高一 · 计数
（2021$\cdot$郑州一模）某调查机构对全国互联网行业进行调查统计，得到整个互联网行业从业者年龄分布饼状图, 90 后从事互联网行业岗位分布条形图, 则下列结论错误的是（）

注: 90 后指 1990 年及以后出生, 80 后指 1980 - 1989 年之间出生, 80 前指 1979 年及以前出生.
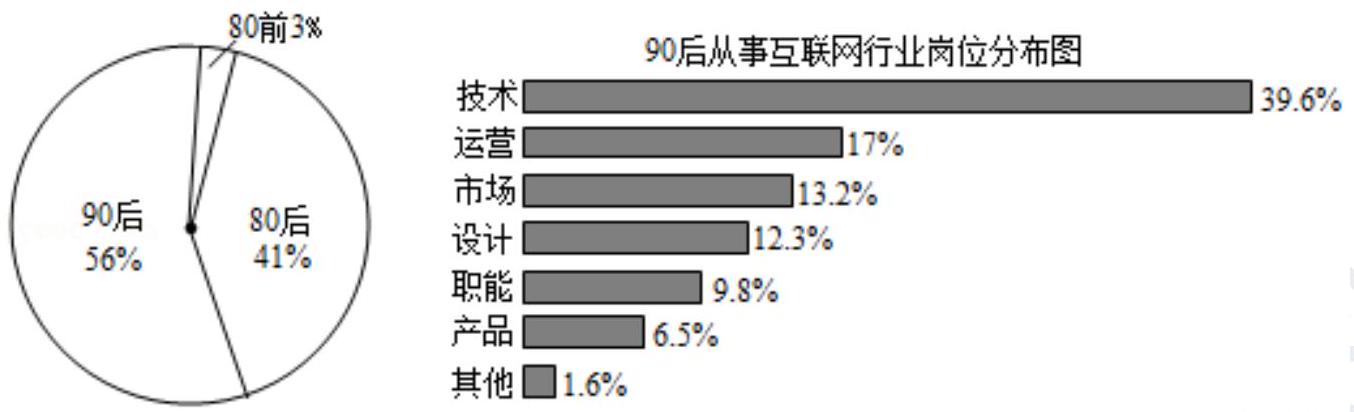
A. 互联网行业从业人员中从事技术和运营岗位的人数占总人数的三成以上

B. 互联网行业中从事技术岗位的人数超过总人数的 $20 \%$

C. 互联网行业中从事运营岗位的人数 90 后一定比 80 前多

D. 互联网行业中从事技术岗位的人数 90 后一定比 80 后多
答案: D
解析: 解：由整个互联网行业从业者年龄分布饼状图、90 后从事互联网行业岗位分布条形图得到:

$56 \% \times(39.6 \%+17 \%)=31.696 \%>30 \%$,

互联网行业从业人员中从事技术和运营岗位的人数占总人数的三成以上, 故 $A$ 正确;由整个互联网行业从业者年龄分布饼状图、90 后从事互联网行业岗位分布条形图得到: $56 \% \times 39.6 \%=22.176 \%>20 \%$,互联网行业中从事技术岗位的人数超过总人数的 $20 \%$, 故 B 正确;由整个互联网行业从业者年龄分布饼状图、90 后从事互联网行业岗位分布条形图得到: $17 \% \times 56 \%=9.52 \%>3 \%$,互联网行业中从事运营岗位的人数 90 后比 80 前多, 故 $C$ 正确;由整个互联网行业从业者年龄分布饼状图、90 后从事互联网行业岗位分布条形图得到: $56 \% \times 39.6 \%=22.176 \%<41 \%$,

互联网行业中从事技术岗位的人数 90 后不一定比 80 后多, 故 $D$ 错误.

故选: D.